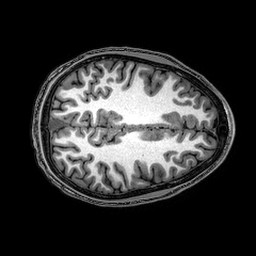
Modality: T1w
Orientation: axial
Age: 20
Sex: male